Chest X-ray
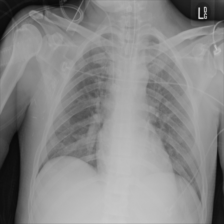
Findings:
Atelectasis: negative
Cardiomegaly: negative
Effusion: negative
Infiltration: negative
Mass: negative
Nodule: negative
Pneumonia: negative
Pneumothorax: negative
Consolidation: negative
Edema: negative
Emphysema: negative
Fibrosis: negative
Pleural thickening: negative
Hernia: negative